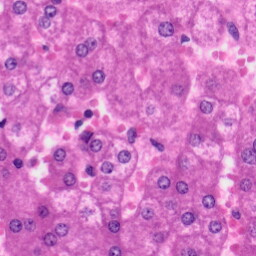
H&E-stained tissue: Liver